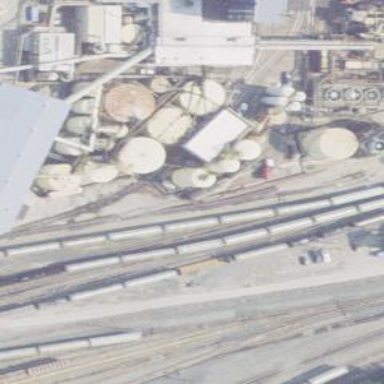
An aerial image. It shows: Railway yard.